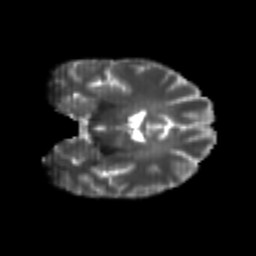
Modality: T2w
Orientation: coronal
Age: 23
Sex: female
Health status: healthy
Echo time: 0.074 s